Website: lowes
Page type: payment
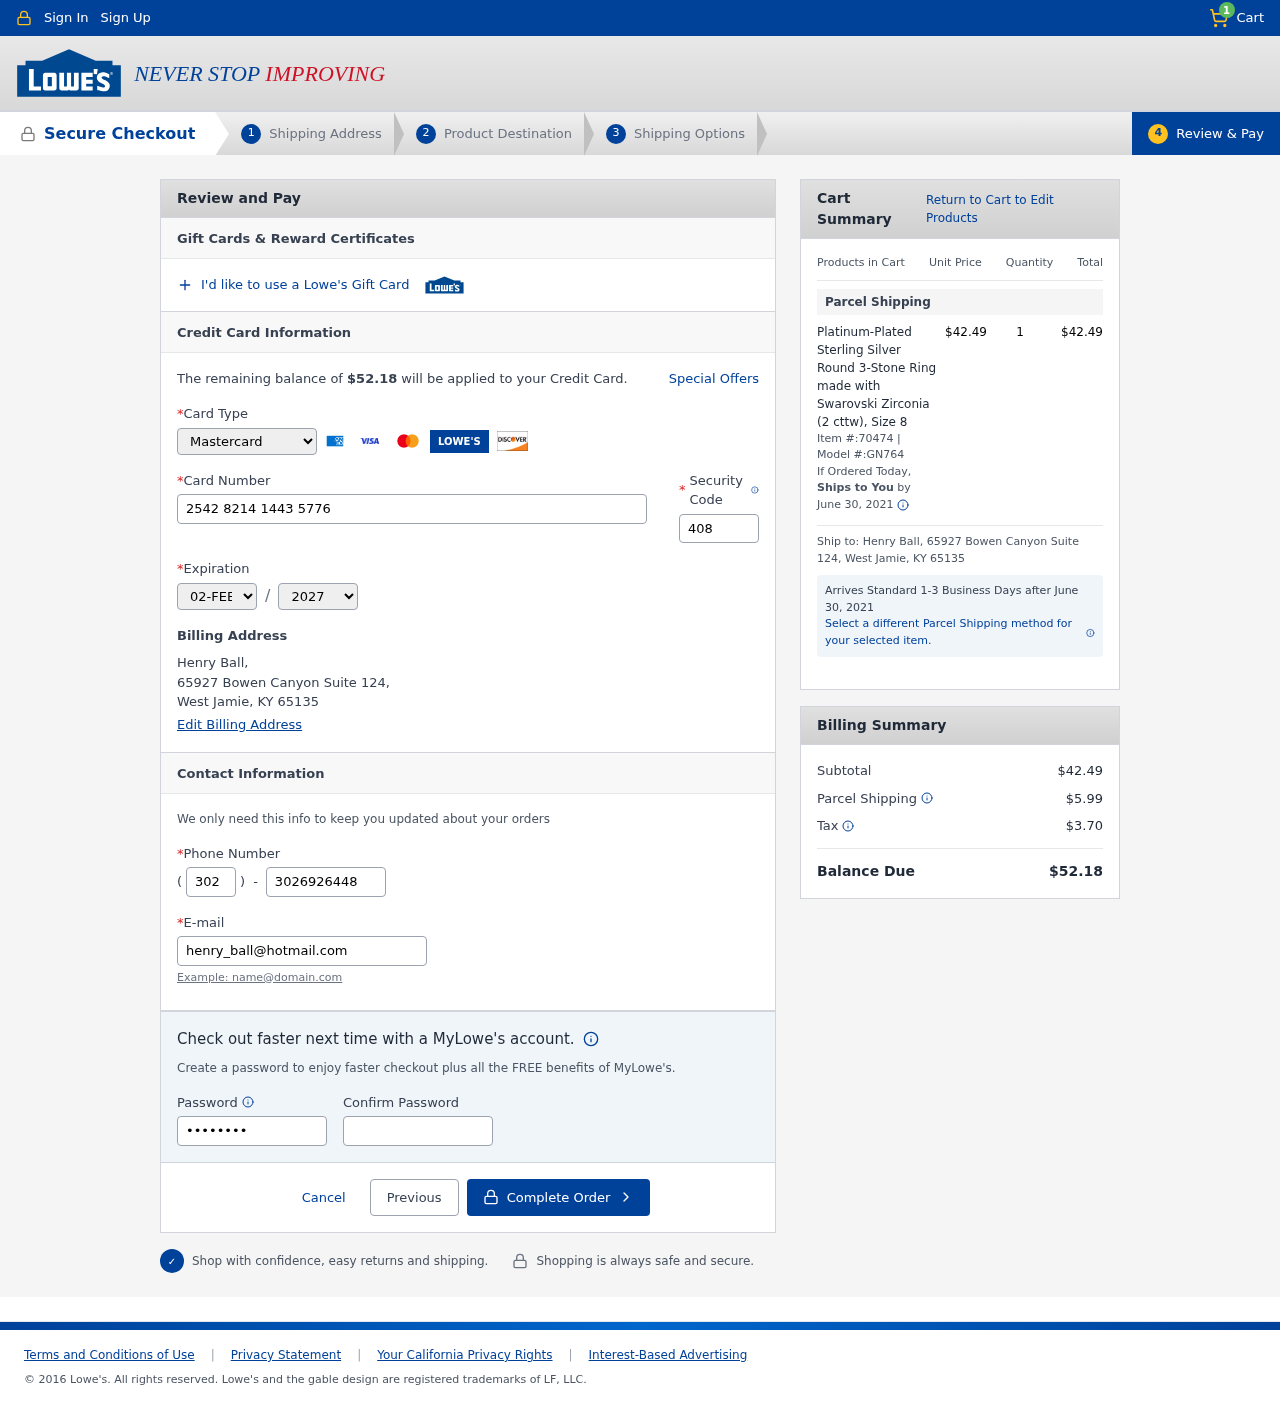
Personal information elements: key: PII_CARD_CVV
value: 408
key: PII_CARD_EXPIRY_MONTH
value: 02
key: PII_CARD_EXPIRY_YEAR
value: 27
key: PII_CARD_NUMBER
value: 2542 8214 1443 5776
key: PII_CARD_TYPE
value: Mastercard
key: PII_CITY_STATE_ZIP
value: West Jamie, KY 65135
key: PII_EMAIL
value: henry_ball@hotmail.com
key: PII_FULLNAME
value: Henry Ball,
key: PII_PHONE
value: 3026926448
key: PII_PHONE_AREA
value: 302
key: PII_STREET
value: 65927 Bowen Canyon Suite 124
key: PII_STREET
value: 65927 Bowen Canyon Suite 124,
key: PII_FULLNAME2
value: Henry Ball
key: PII_CITY
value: West Jamie
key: PII_STATE_ABBR
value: KY
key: PII_POSTCODE
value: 65135
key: PII_POSTCODE_FULL
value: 65135
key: PII_CITY_STATE
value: West Jamie, KY
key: PII_POSTCODE_NUMERIC
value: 65135
Product elements: key: PRODUCT1_NAME
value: Platinum-Plated Sterling Silver Round 3-Stone Ring made with Swarovski Zirconia (2 cttw), Size 8
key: PRODUCT1_PRICE
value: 42.49
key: PRODUCT1_QUANTITY
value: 1
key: PRODUCT1_ITEM
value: Item #:70474
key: PRODUCT1_MODEL
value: Model #:GN764
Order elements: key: ORDER_NUM_ITEMS
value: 1
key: ORDER_TOTAL
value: $52.18
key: ORDER_SHIPPING_DATE
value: June 30, 2021
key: ORDER_SUBTOTAL
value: $42.49
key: ORDER_SHIPPING_DATE2
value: June 30, 2021
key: ORDER_SHIPPING_COST
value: $5.99
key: ORDER_TAX
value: $3.70